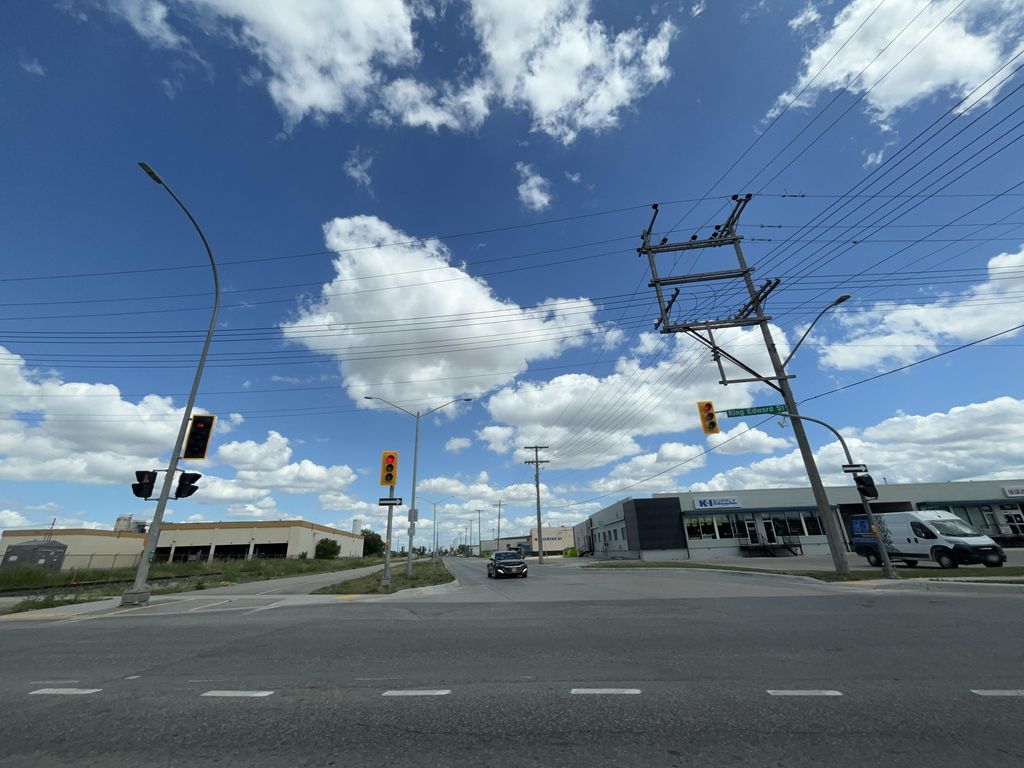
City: winnipeg